Question: I want to count number of sub document where 'type="User.Notice"'. My database is as below.

i wrote following query but it's returning 1 or 0 always. What's possibly wrong with it.
'''
long countss = eventlist.count(new BasicDBObject("192_168_10_17.type", new BasicDBObject("$eq", "User.Notice")));
System.out.println(countss);
'''
How can i get all records under particular array. I want all the documents under array '192_168_10_17. can you suggest a way?
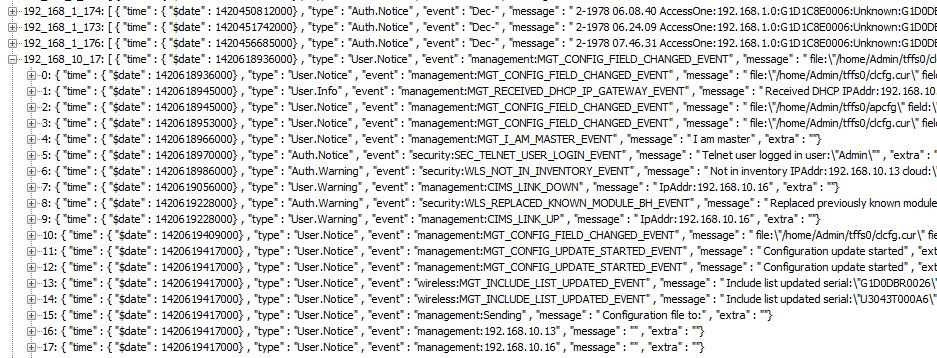
Answer: First you should unwind '192_168_10_17' and used mongo aggregation as below
'''
db.collectionName.aggregate({
"$unwind": "$192_168_10_17"
}, {
"$match": {
"192_168_10_17.type": "User.Notice"
}
}, {
"$group": {
"_id": "$192_168_10_17.type",
"count": {
"$sum": 1
}
}
}, {
"$project": {
"_id": 0,
"count": "$count"
}
})
'''
Above query return all matching 'User.Notice' count. Now convert this query in java using <URL> . I tried following java code as below
'''
// unwind 192_168_10_17
DBObject unwind = new BasicDBObject("$unwind", "$192_168_10_17");
// create pipeline operations, with the $match
DBObject match = new BasicDBObject("$match",new BasicDBObject("192_168_10_17.type", "User.Notice"));
// Now the $group operation
DBObject groupFields = new BasicDBObject("_id", "$192_168_10_17.type");
groupFields.put("count", new BasicDBObject("$sum", 1));
DBObject group = new BasicDBObject("$group", groupFields);
// build the $projection operation
DBObject fields = new BasicDBObject("_id", 0);
fields.put("count", "$count");
DBObject project = new BasicDBObject("$project", fields);
// run aggregation
List < DBObject > pipeline = Arrays.asList(match, group, project);
AggregationOutput output = collectionName.aggregate(pipeline);
for (DBObject result: output.results()) {
System.out.println(result);
}
'''